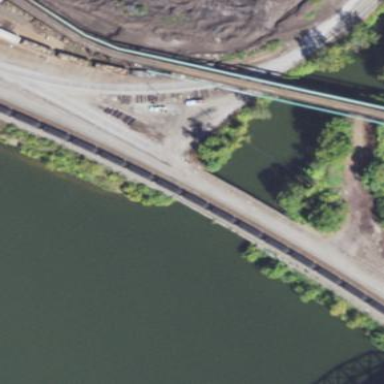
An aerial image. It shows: Man-made bridge.